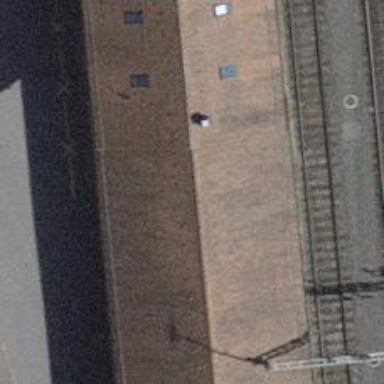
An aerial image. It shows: Railway station.